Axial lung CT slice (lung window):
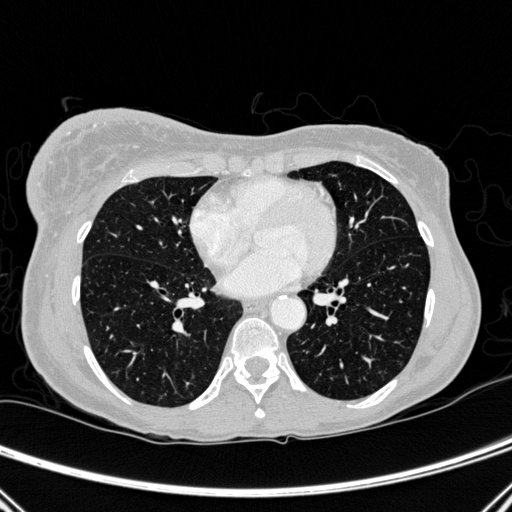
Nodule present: no